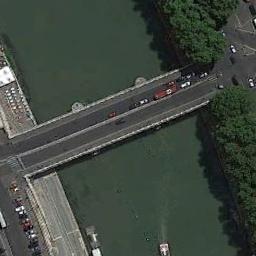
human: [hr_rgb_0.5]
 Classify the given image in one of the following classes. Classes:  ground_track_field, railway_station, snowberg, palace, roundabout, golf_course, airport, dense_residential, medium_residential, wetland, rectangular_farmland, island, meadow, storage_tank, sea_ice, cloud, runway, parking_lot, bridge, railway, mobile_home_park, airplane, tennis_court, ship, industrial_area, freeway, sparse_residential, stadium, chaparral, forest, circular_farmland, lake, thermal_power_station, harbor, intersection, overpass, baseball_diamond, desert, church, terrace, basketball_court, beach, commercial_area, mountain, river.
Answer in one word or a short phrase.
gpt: bridge